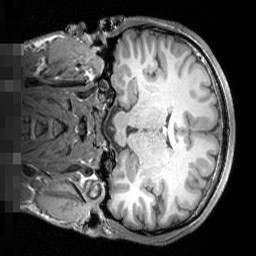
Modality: T1w
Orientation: coronal
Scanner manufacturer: siemens
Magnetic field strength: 3 T
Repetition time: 1.5 s
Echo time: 0.00291 s